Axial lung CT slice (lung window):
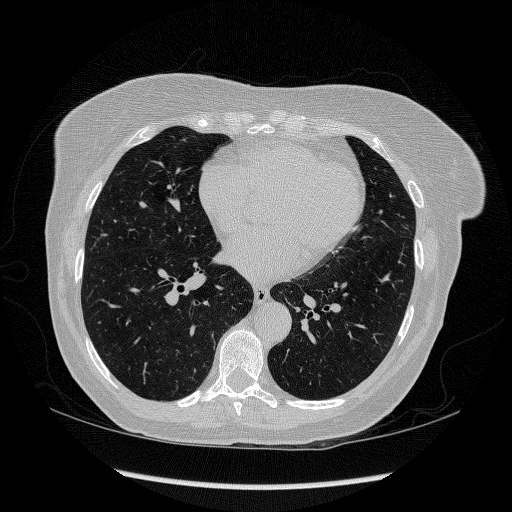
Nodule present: no